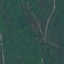
Land use / land cover: Forest